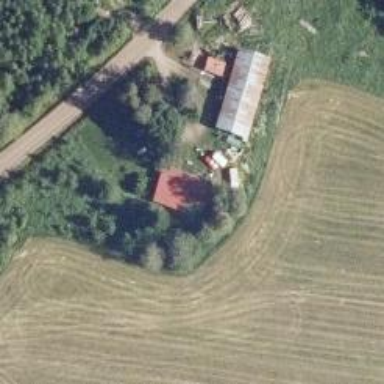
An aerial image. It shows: Farm.